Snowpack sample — Snodgrass Mountain, Crested Butte, Colorado (2/4/25, 12:06 PM MST)
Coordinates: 38.923, -106.968
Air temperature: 35 °F
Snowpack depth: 80 cm
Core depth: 50 cm
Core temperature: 30.2 °F
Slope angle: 14°, slope face: 78°
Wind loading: low
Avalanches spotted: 0
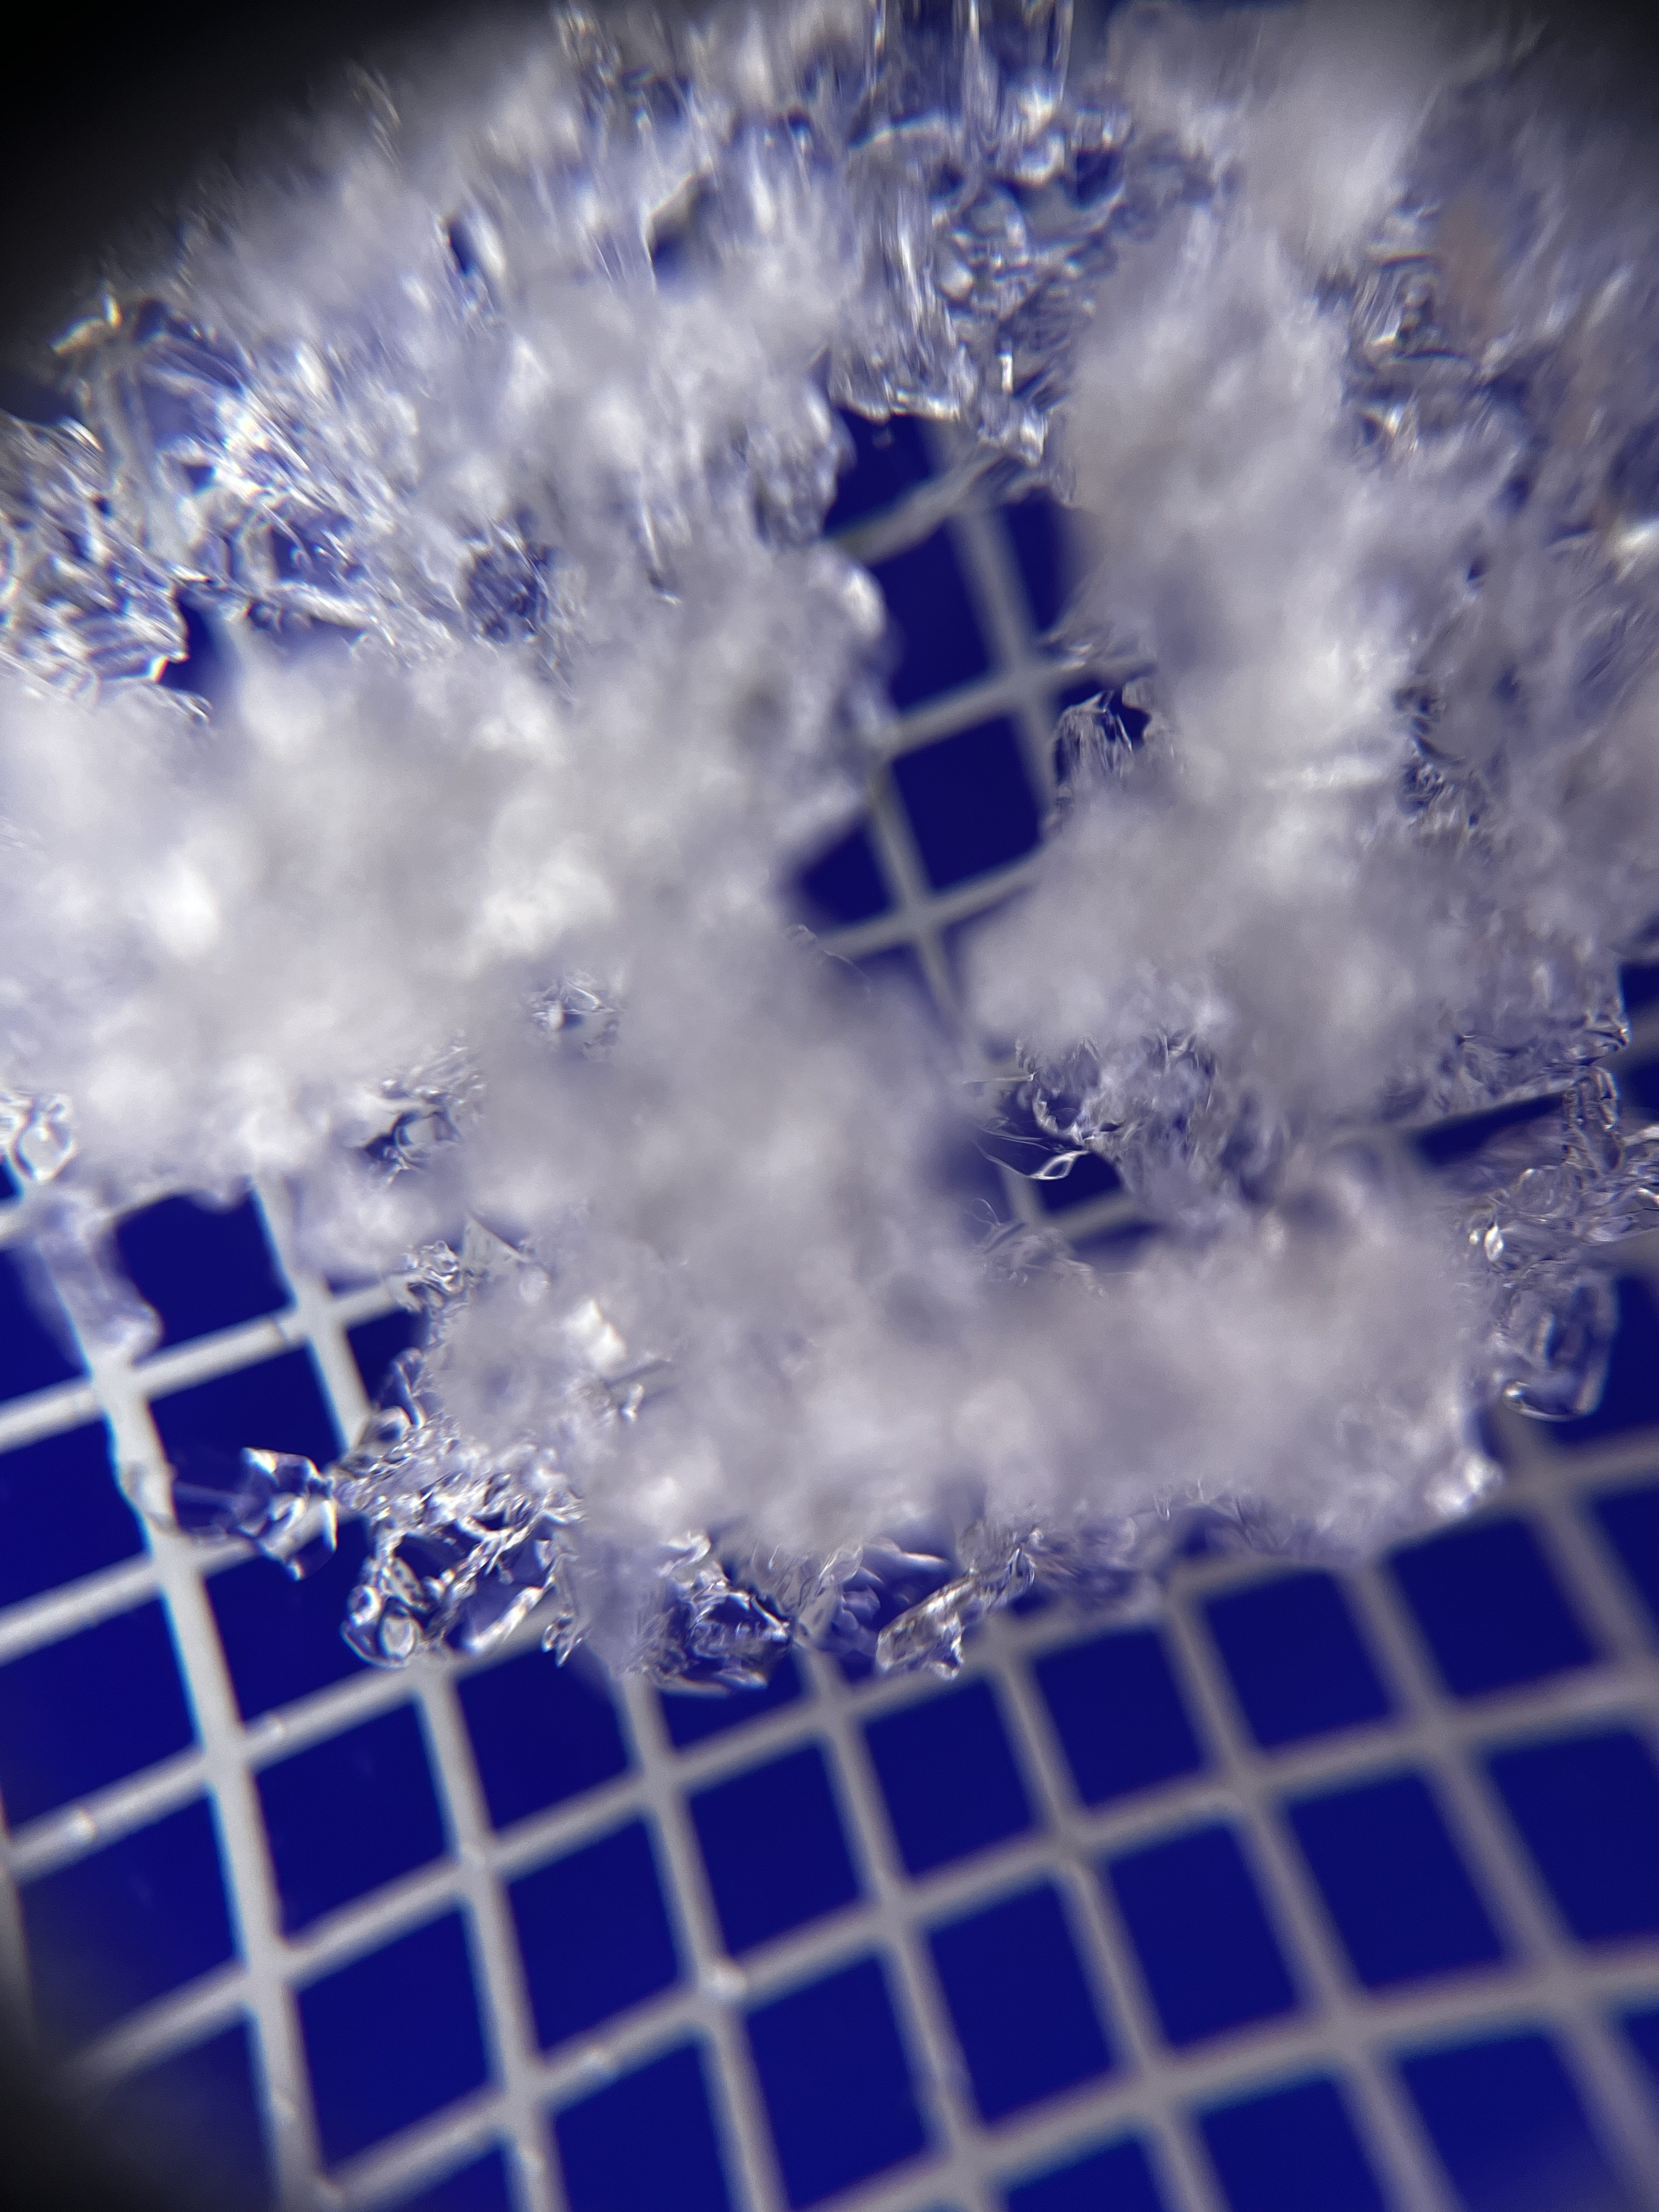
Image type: magnified_profile
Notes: No avalanches nearby, unusually warm weather for the last month reported by residents, Collected 25 yards from treeline